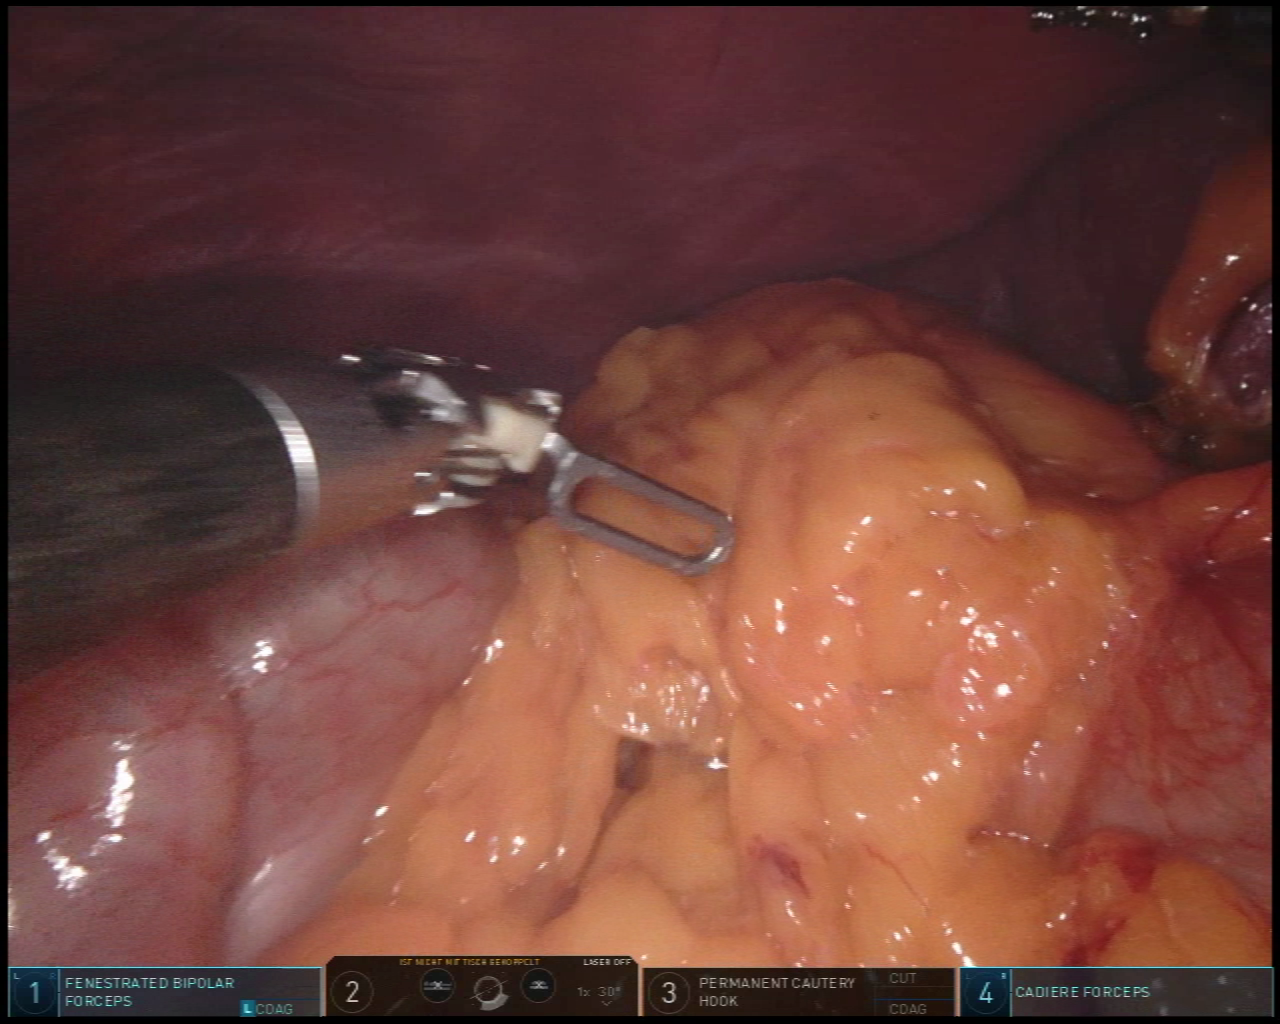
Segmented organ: spleen
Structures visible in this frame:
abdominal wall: yes
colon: yes
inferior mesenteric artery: no
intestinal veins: no
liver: no
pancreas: no
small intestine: no
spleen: yes
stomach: no
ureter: no
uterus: no
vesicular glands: no